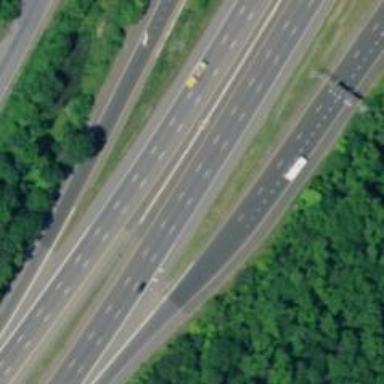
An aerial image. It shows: Primary highway that is also expressway.